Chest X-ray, AP view. Patient: 33 years old, sex M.
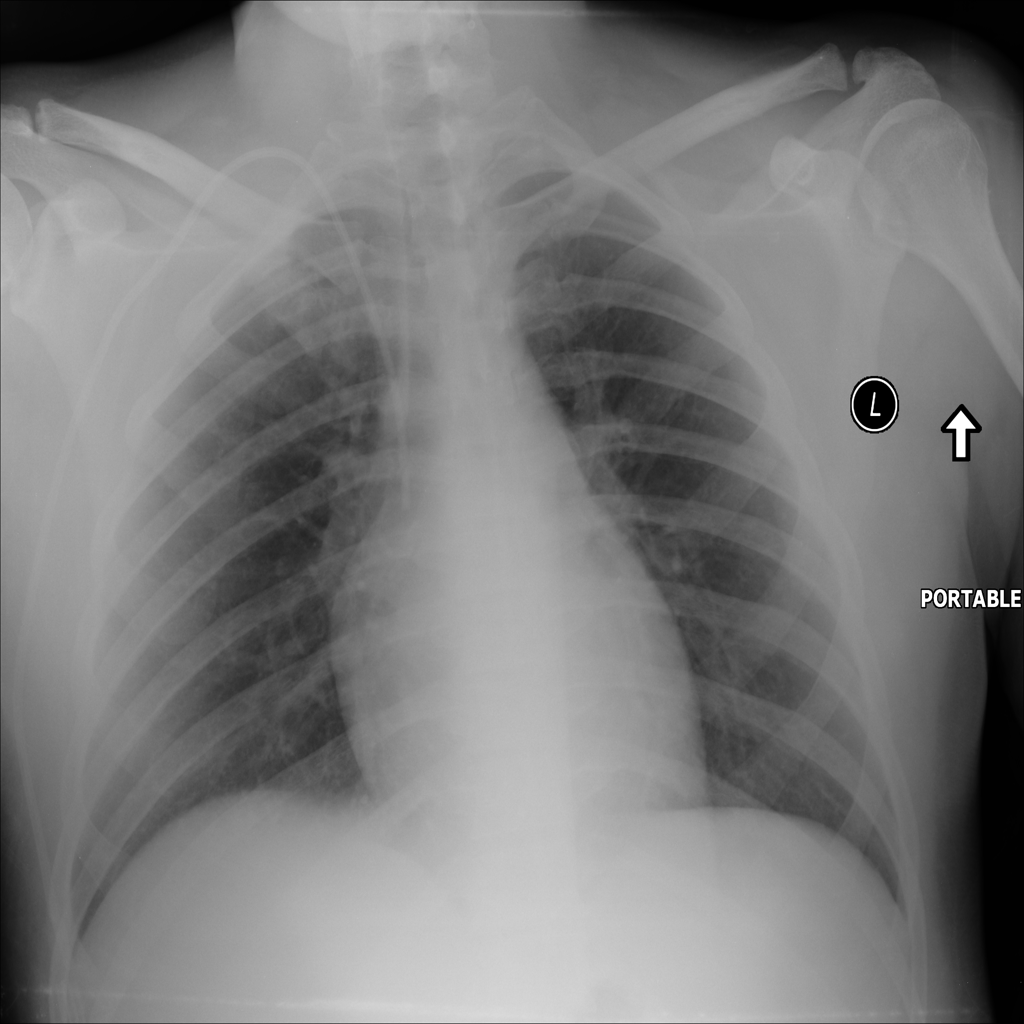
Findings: No Finding